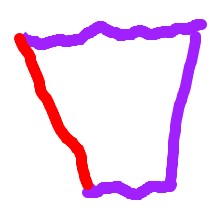
Shape: trapezoid